Question: There are 'n' circles with radius 'r', the origin of the 'i'-th circle is located at '(x[i], y[i])'. I would like to find the distance of the shortest path from the origin of the first circle to the origin of the last circle, and any point on the path is located inside one or more circle.
Below is a demonstration for three circles located at (3, 3), (3, 7) and (6, 7), the blue line is the shortest path.

I have tried to find the intersections of each pair of circles and run a shortest path algorithm, however that result in a time complexity of 'O(n^5)'. I would like to know if there exists a better algorithm that runs faster. Thanks.
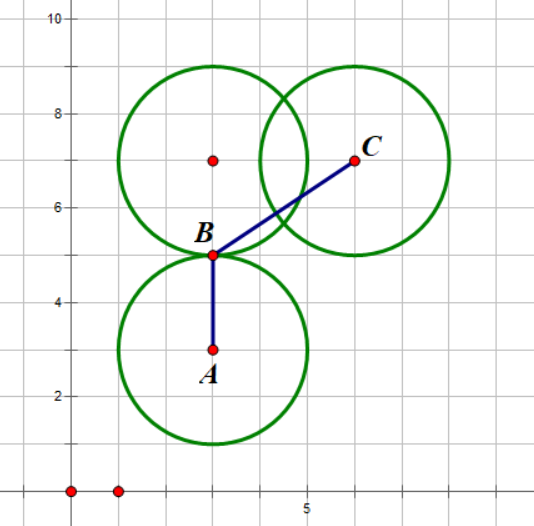
Answer: I found a solution of 'O(n^3)'. Notice the optimal path is made up of line segments joining the starting point, the ending point, or the intersections of circles which do not lie inside another circle (in other words, the "outside intersections" of the graph). The number of candidate points is 'O(n)'.
Then for each pair of points, if the every point on the straight line connecting them lies inside the figure, mark the distance of this pair of points to be the straight line distance between them. Otherwise, mark the distance as infinity. This takes 'O(n^3)' as there are 'O(n^2)' pairs of points and the check takes 'O(n)'.
Finally, run any shortest path algorithm from the starting position to the ending position. Floyd-Warshall would be a nice choice because its time complexity is 'O(n^3)' and the adjacency matrix is given.